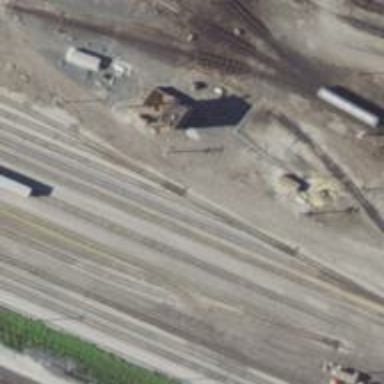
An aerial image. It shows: Railway yard.